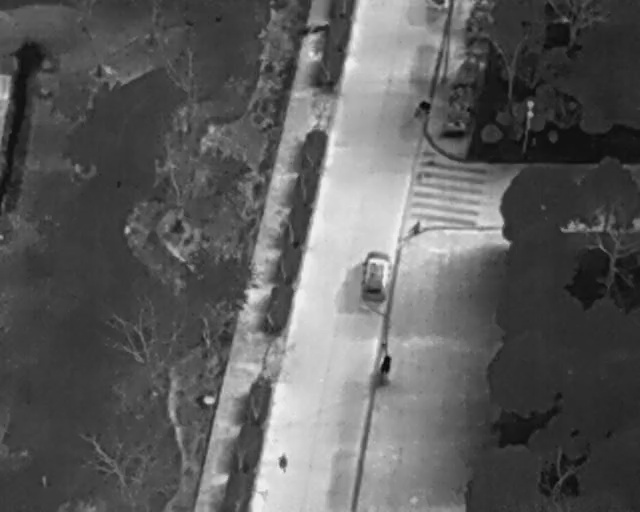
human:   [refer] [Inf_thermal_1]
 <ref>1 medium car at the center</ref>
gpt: <box>[[54, 51, 62, 56, 6]]</box>